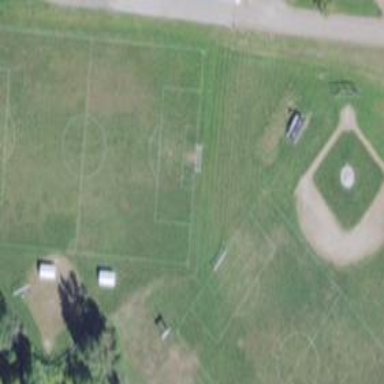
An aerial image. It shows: Soccer pitch for outdoor sports and leisure activities.